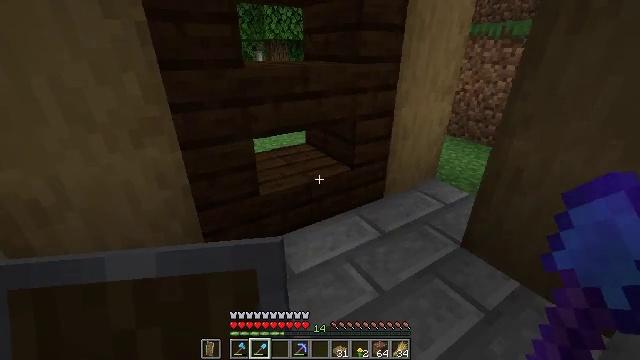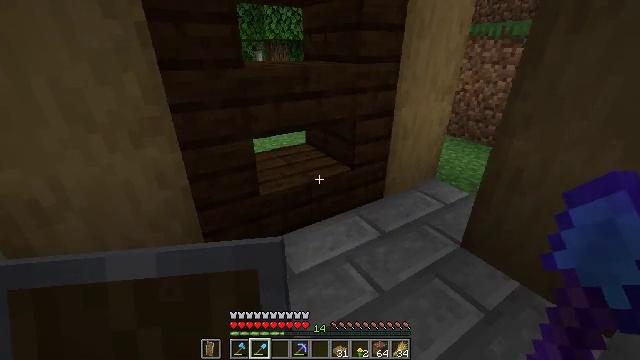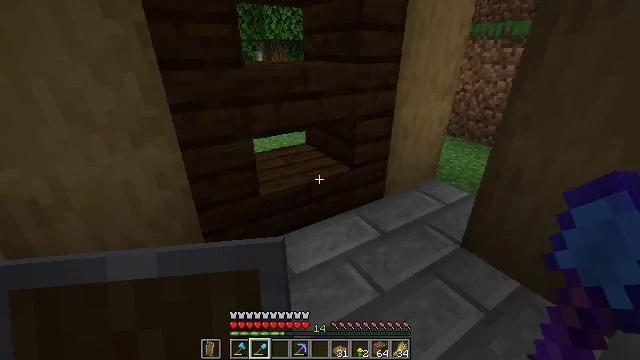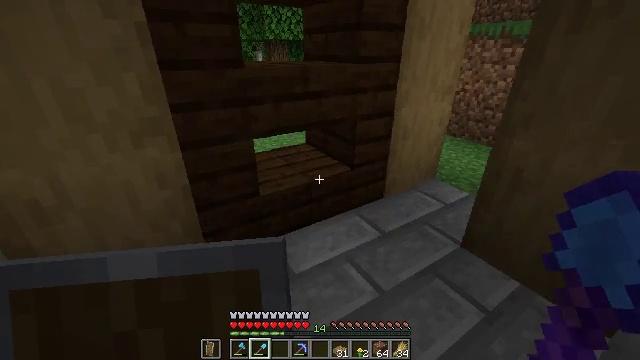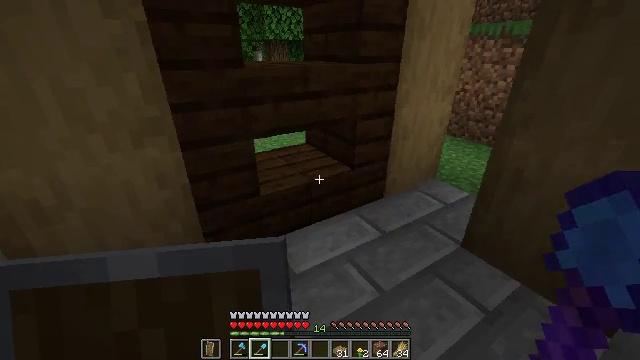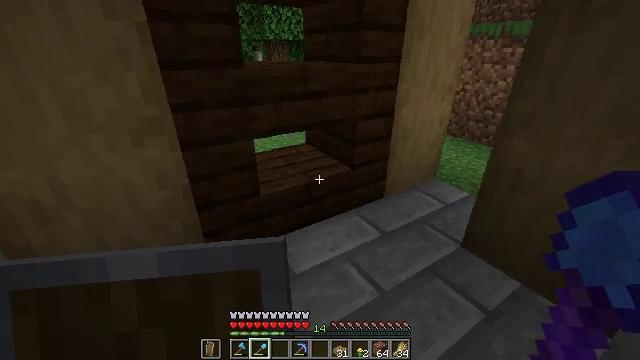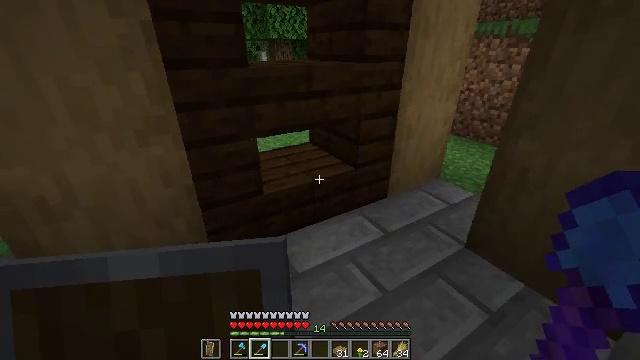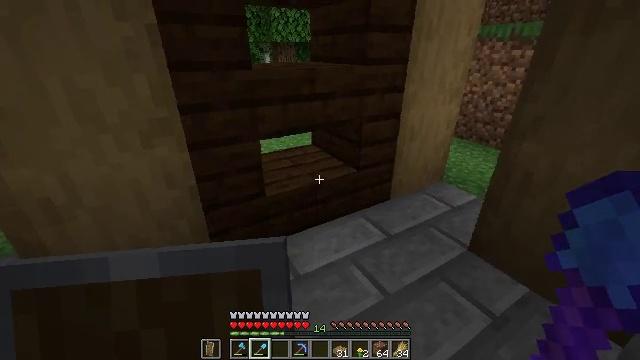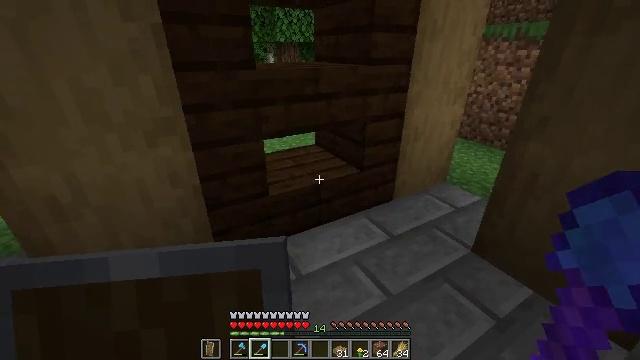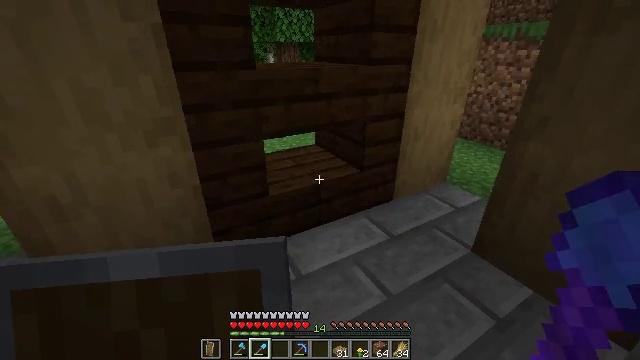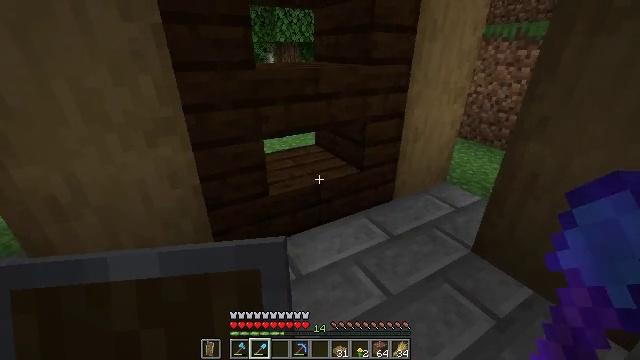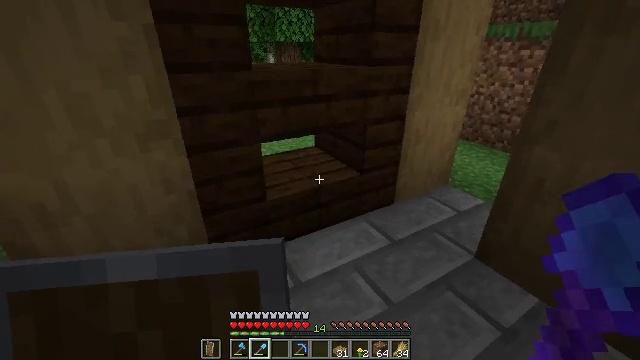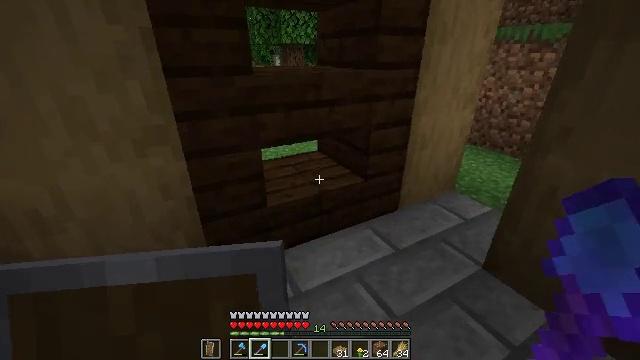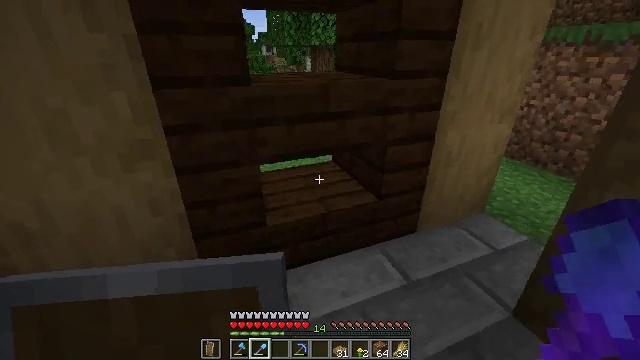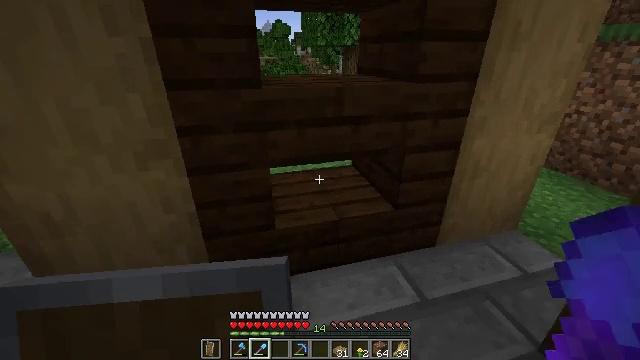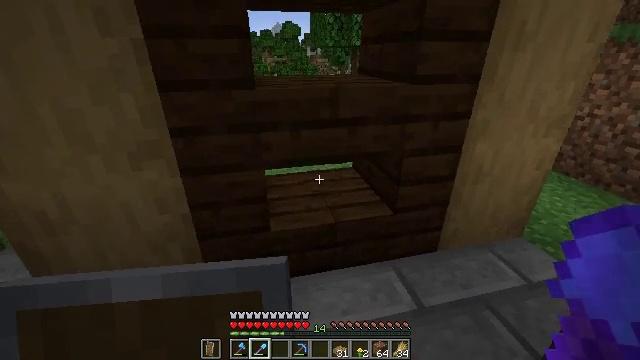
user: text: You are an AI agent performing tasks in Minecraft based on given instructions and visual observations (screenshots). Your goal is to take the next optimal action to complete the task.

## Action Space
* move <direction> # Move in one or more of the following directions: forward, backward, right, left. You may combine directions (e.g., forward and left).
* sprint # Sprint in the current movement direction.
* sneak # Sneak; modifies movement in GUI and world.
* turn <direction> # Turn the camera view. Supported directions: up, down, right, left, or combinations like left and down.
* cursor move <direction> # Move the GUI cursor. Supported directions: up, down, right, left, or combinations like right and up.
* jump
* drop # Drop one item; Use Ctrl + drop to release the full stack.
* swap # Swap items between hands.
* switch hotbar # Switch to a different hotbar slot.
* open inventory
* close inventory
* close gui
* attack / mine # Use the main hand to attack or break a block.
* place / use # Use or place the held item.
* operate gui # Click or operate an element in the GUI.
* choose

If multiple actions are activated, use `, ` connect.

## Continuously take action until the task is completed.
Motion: motion action
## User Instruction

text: Harvest the dark oak stairs for reuse.
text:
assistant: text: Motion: no_op
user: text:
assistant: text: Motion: no_op
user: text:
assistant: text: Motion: no_op
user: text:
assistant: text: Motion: no_op
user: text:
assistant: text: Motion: no_op
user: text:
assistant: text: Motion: no_op
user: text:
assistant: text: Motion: no_op
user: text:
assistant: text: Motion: no_op
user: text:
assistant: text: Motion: no_op
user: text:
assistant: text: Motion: no_op
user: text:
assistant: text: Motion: move forward
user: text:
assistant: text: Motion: move forward and move right, turn left
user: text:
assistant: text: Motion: move forward and move right, turn left
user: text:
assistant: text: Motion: move right, turn left
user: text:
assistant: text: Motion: turn left
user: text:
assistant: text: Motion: no_op
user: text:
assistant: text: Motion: no_op
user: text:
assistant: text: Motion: no_op
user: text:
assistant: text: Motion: no_op
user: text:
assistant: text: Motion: no_op
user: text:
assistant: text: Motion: no_op
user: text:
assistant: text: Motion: no_op
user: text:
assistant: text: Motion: no_op
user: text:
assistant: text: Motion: no_op
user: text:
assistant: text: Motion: no_op
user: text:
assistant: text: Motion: no_op
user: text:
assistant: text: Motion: no_op
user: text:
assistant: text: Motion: no_op
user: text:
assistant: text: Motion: no_op
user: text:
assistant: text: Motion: no_op